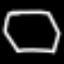
Label: octagon